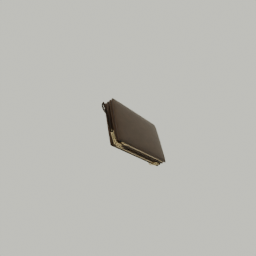
Label: tools